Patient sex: M
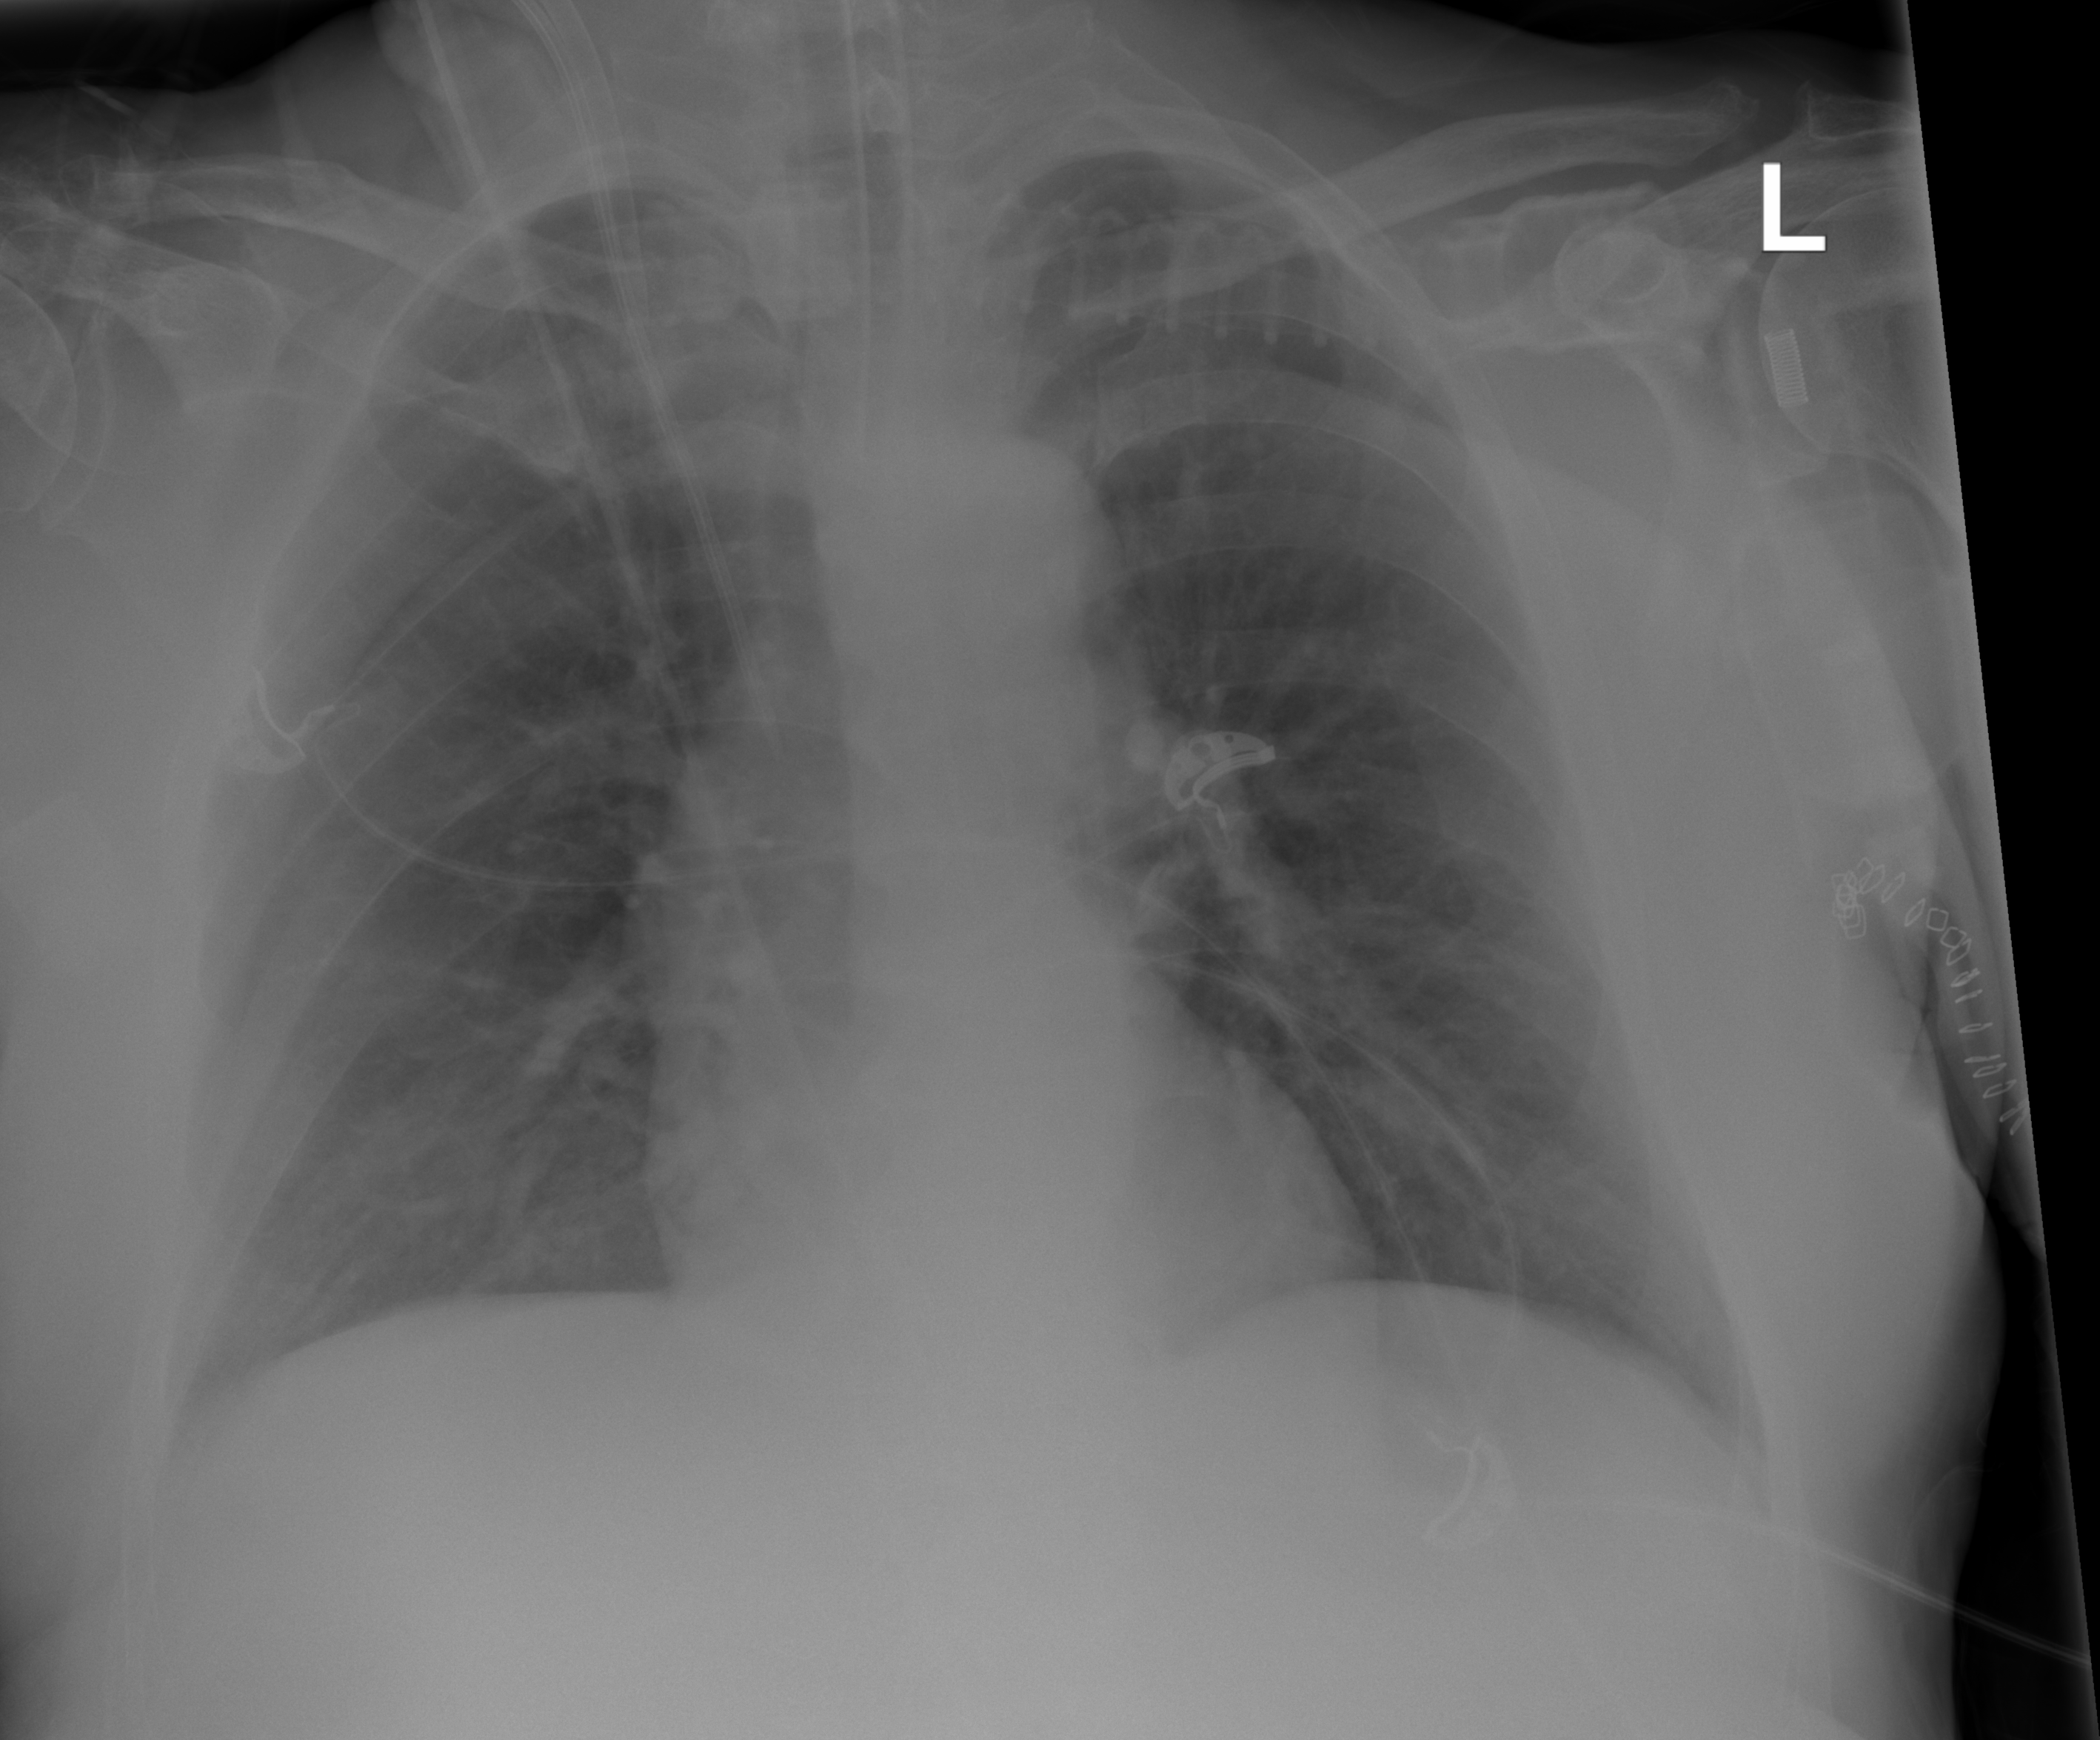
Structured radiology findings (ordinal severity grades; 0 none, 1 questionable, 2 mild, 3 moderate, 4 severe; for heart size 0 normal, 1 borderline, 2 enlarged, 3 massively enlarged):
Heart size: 0
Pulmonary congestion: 0
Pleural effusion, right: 0
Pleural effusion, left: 0
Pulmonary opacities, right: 0
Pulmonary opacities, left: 0
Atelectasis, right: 1
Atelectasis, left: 1